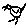
Label: bird